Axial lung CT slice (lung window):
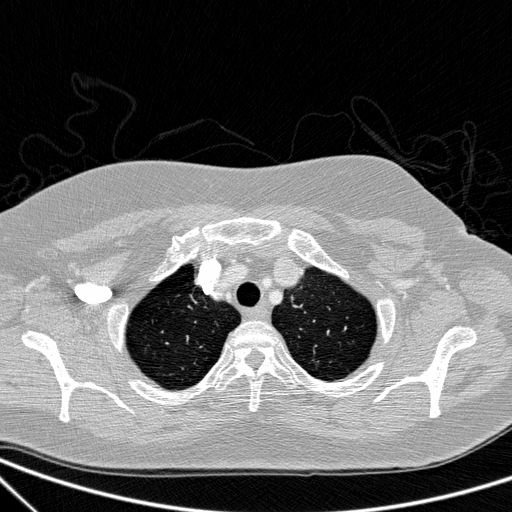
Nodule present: no